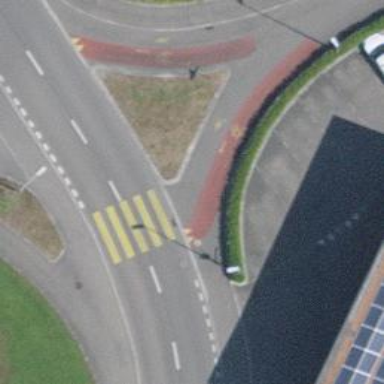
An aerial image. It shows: Uncontrolled zebra crossing with notable zebra markings.